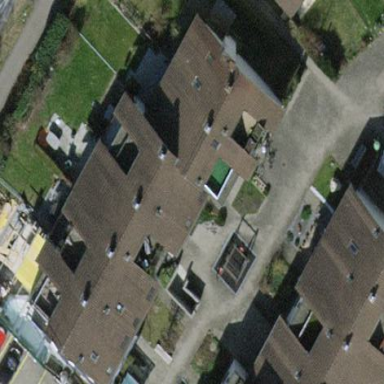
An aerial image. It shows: Terrace building.